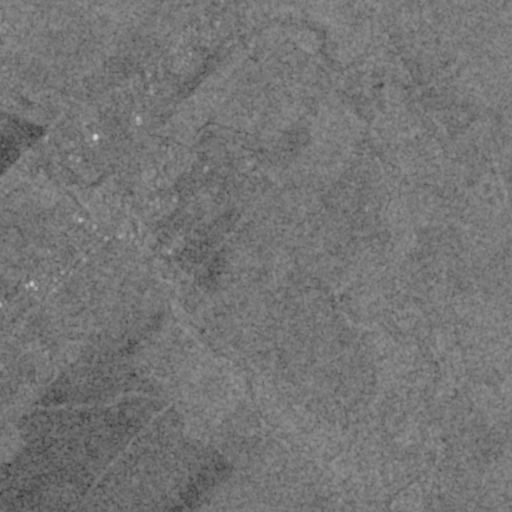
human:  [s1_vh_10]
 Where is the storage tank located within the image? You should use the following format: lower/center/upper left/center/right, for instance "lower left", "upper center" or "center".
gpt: The storage tank is located in the center left of the image.
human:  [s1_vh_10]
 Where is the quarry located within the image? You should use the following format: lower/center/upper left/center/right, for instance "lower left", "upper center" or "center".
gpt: There is no quarry in the image.

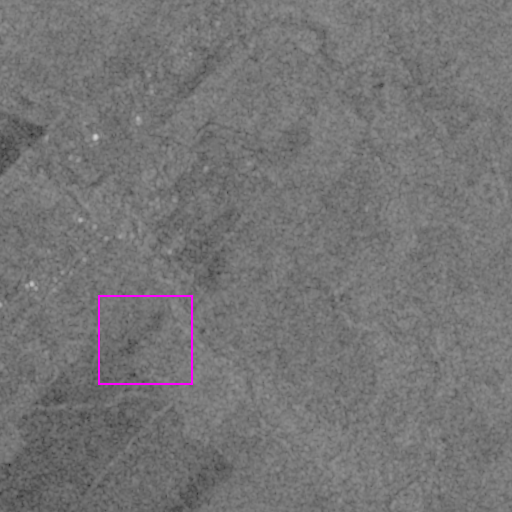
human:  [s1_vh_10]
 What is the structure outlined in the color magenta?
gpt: The structure outlined in magenta is a crop field.
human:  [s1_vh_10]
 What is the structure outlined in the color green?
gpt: There is no green outline.